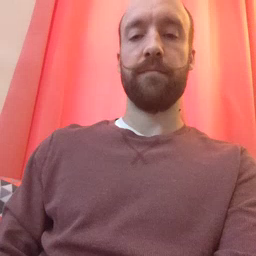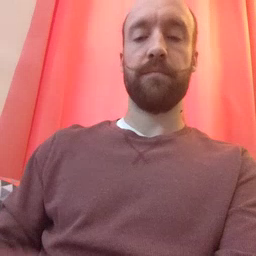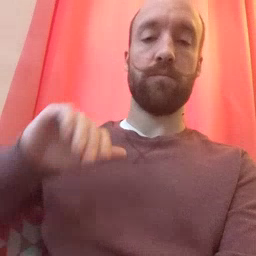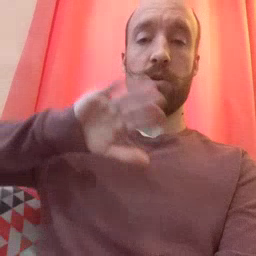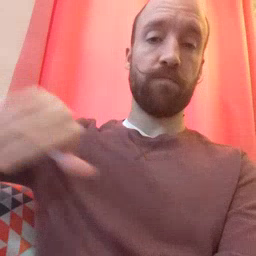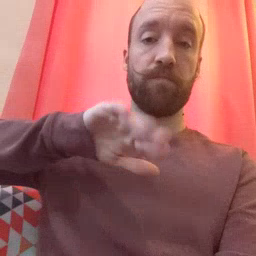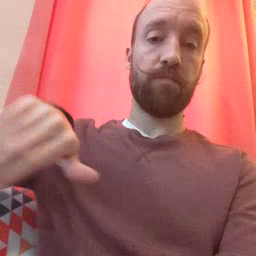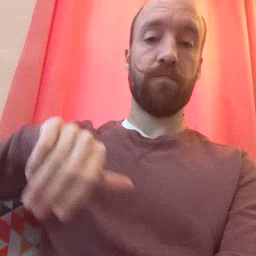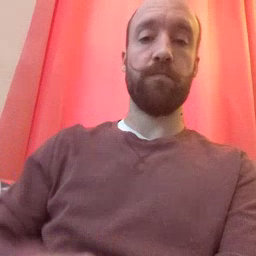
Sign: pool